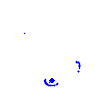
Particle: electron